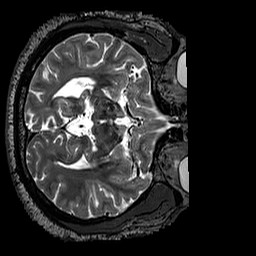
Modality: T2w
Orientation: axial
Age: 42
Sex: male
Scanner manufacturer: siemens
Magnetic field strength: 3 T
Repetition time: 3.2 s
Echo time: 0.567 s